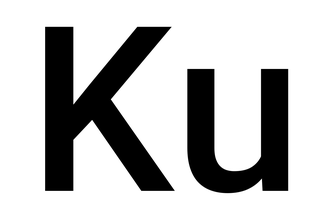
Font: Roboto_Medium